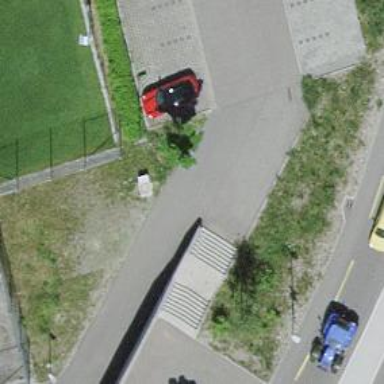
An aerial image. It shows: Road with steps.